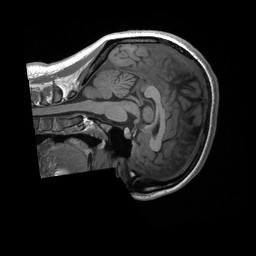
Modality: T1w
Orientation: sagittal
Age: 25
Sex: female
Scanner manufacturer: siemens
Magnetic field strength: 3 T
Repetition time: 2.4 s
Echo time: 0.00224 s